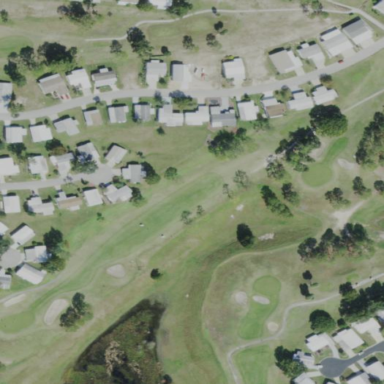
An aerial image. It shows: Scenic golf fairway.